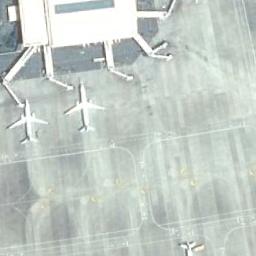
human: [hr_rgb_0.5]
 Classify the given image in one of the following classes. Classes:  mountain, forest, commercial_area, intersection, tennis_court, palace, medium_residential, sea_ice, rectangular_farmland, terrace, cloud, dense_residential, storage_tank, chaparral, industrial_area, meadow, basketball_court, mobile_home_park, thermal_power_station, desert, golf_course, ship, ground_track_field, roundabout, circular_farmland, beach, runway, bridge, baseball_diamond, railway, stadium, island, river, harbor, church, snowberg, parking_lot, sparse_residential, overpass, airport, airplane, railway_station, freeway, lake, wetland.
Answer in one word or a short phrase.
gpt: airplane